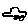
Label: car